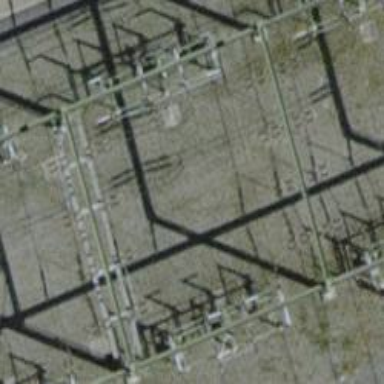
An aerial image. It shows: Busbar power line.